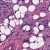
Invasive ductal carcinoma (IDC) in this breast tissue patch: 1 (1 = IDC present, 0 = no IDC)